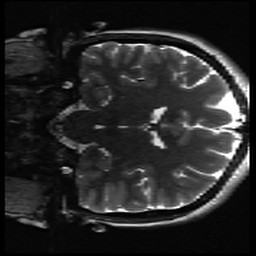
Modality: inplaneT2
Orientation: coronal